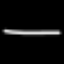
Label: line